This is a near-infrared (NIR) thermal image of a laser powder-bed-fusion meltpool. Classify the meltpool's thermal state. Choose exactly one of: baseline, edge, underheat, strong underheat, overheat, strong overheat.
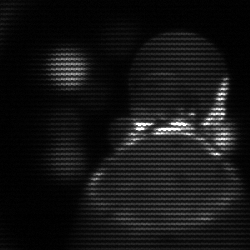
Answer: edge